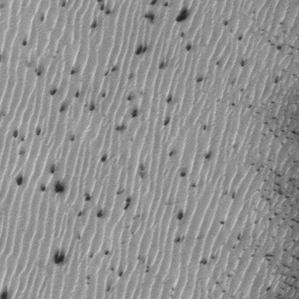
Label: frost